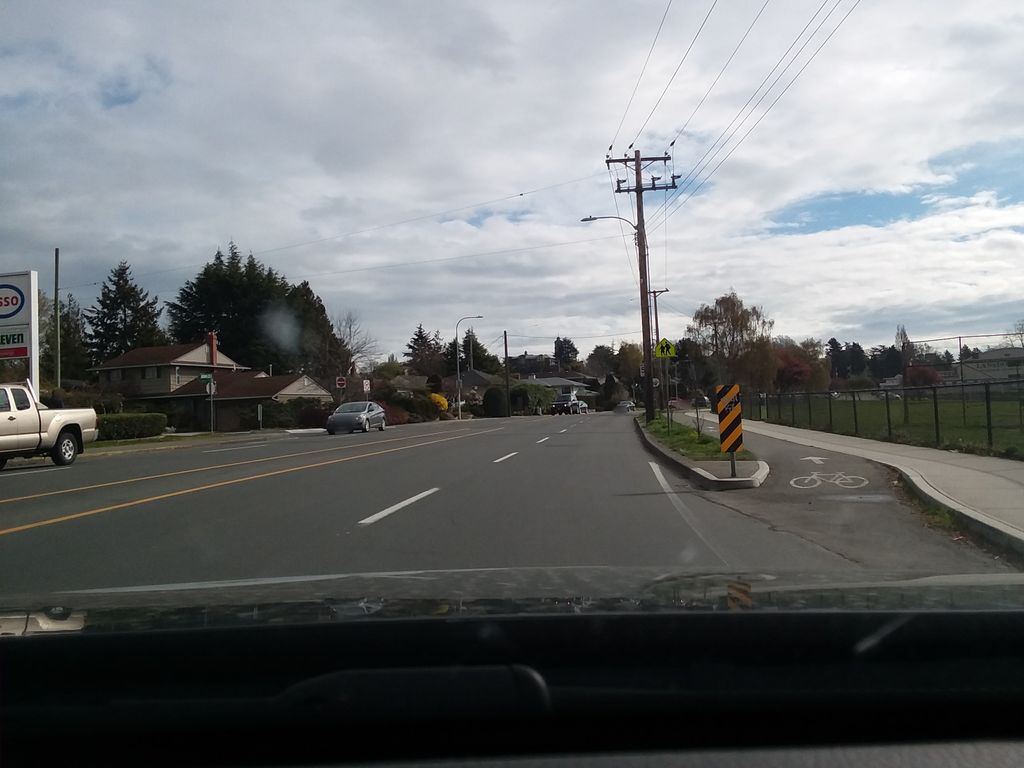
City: victoria